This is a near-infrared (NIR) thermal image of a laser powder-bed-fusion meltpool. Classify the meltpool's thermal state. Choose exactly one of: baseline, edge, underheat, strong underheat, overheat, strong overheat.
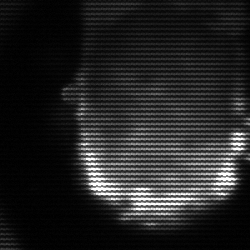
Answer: baseline